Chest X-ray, AP view. Patient: 56 years old, sex F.
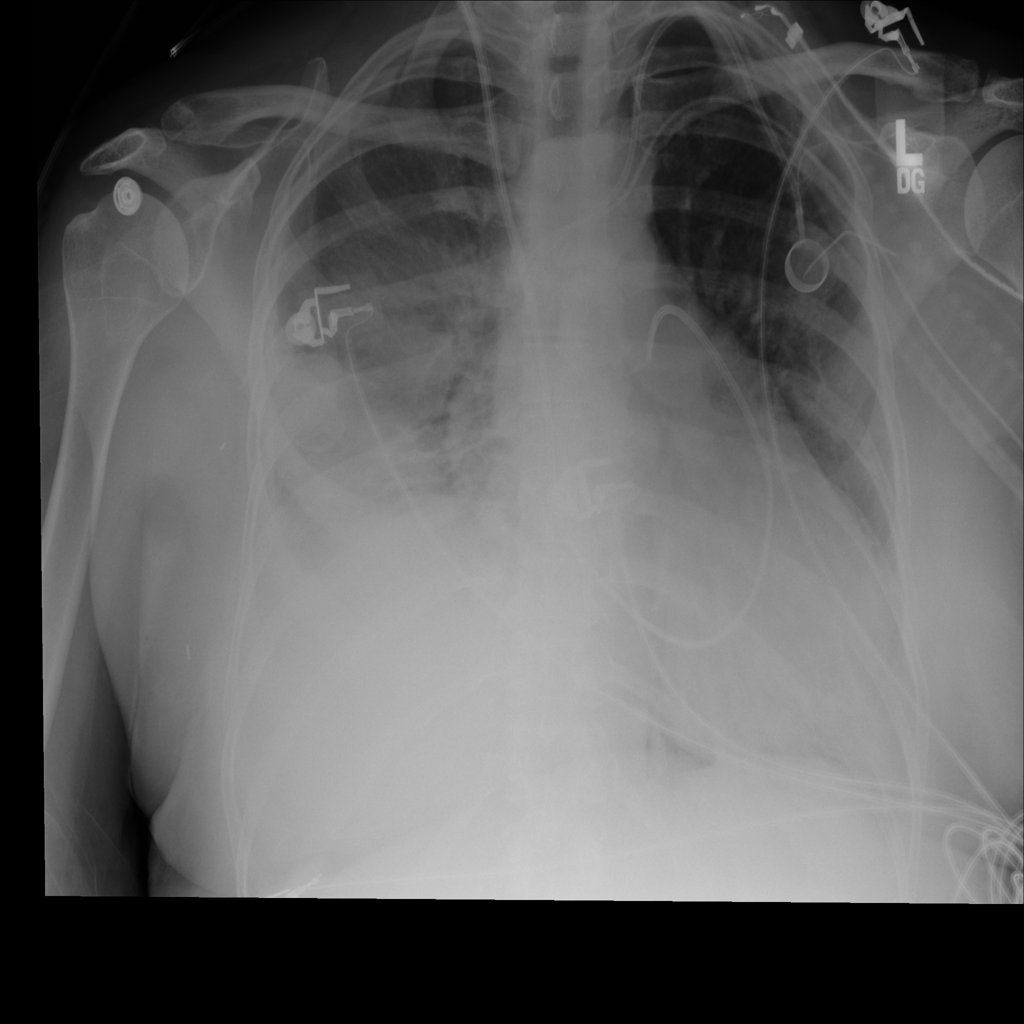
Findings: No Finding